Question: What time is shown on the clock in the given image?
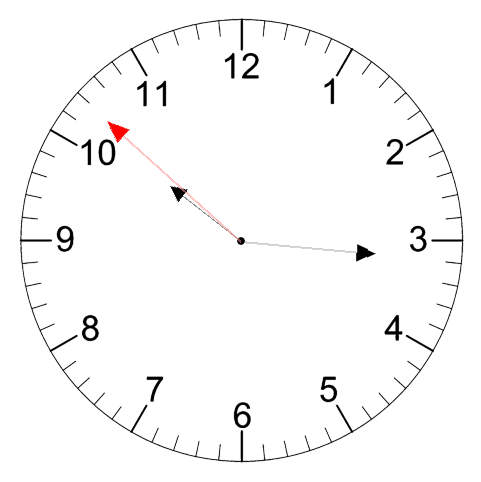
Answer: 10:15:52